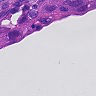
Metastatic tissue present: yes